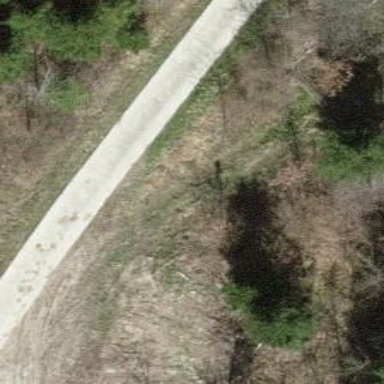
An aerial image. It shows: Concrete track with grade 1 quality.